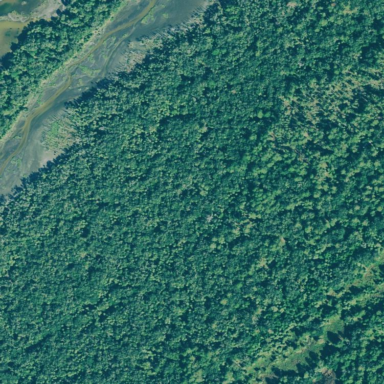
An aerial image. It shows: Swampy wetland known as forested wetland.